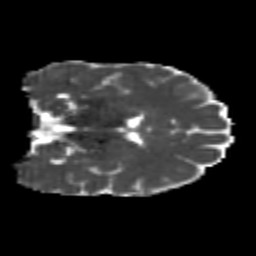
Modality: MD
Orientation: coronal
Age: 21
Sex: female
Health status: healthy
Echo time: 0.074 s